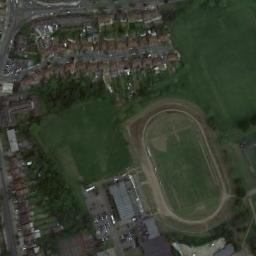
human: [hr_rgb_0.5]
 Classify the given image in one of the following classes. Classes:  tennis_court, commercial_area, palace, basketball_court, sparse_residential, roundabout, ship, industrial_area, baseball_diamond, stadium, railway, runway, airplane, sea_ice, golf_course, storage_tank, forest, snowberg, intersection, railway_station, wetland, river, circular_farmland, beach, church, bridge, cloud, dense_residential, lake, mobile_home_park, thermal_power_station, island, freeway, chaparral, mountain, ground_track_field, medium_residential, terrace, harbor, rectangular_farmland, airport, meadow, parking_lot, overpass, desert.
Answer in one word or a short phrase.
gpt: ground_track_field